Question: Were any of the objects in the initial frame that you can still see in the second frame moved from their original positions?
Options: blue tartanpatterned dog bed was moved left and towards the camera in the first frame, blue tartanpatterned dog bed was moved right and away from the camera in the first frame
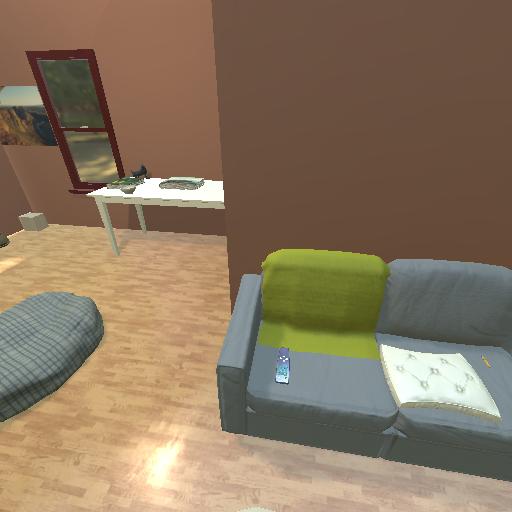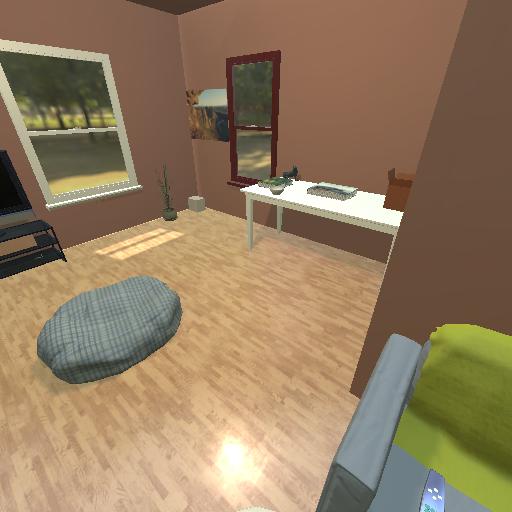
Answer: blue tartanpatterned dog bed was moved left and towards the camera in the first frame